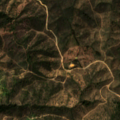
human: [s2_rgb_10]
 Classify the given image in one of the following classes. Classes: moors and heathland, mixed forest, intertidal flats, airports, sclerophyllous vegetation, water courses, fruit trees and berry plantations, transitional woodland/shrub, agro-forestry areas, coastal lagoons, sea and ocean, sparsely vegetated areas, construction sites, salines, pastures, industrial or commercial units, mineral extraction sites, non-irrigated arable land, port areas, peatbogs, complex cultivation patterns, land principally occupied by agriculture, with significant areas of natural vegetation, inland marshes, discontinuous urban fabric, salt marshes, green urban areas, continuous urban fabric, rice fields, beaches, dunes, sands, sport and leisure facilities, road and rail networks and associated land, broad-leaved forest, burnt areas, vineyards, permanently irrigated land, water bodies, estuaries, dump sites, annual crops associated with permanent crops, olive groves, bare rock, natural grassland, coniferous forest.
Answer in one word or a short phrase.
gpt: broad-leaved forest, transitional woodland/shrub